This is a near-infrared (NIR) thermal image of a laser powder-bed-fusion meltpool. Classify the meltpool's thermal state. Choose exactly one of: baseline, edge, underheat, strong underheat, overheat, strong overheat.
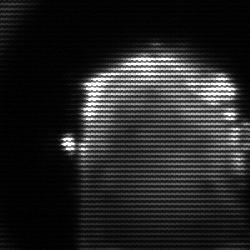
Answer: baseline